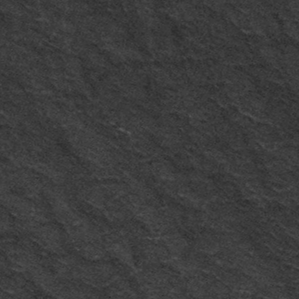
Label: frost